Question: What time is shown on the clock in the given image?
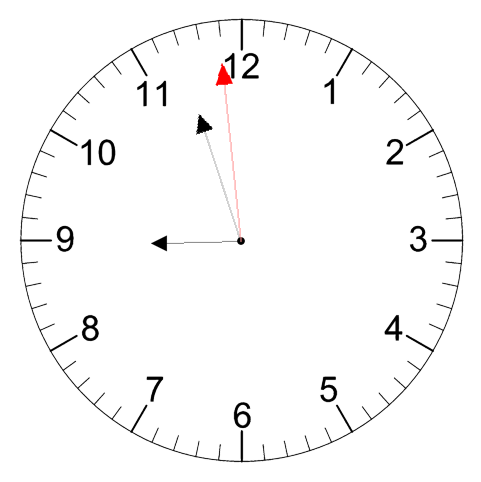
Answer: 08:56:59